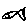
Label: fish